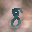
Label: 8